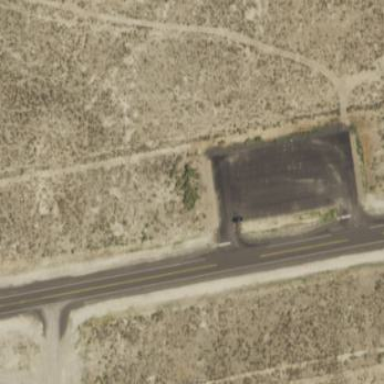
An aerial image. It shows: Rest area along the road.